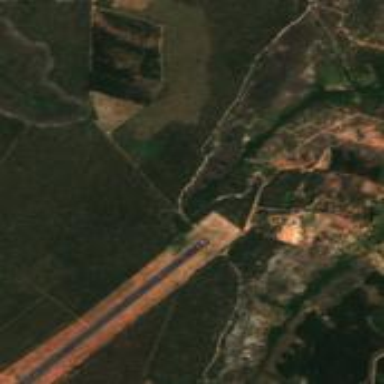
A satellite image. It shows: View of runway in airport.